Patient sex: M
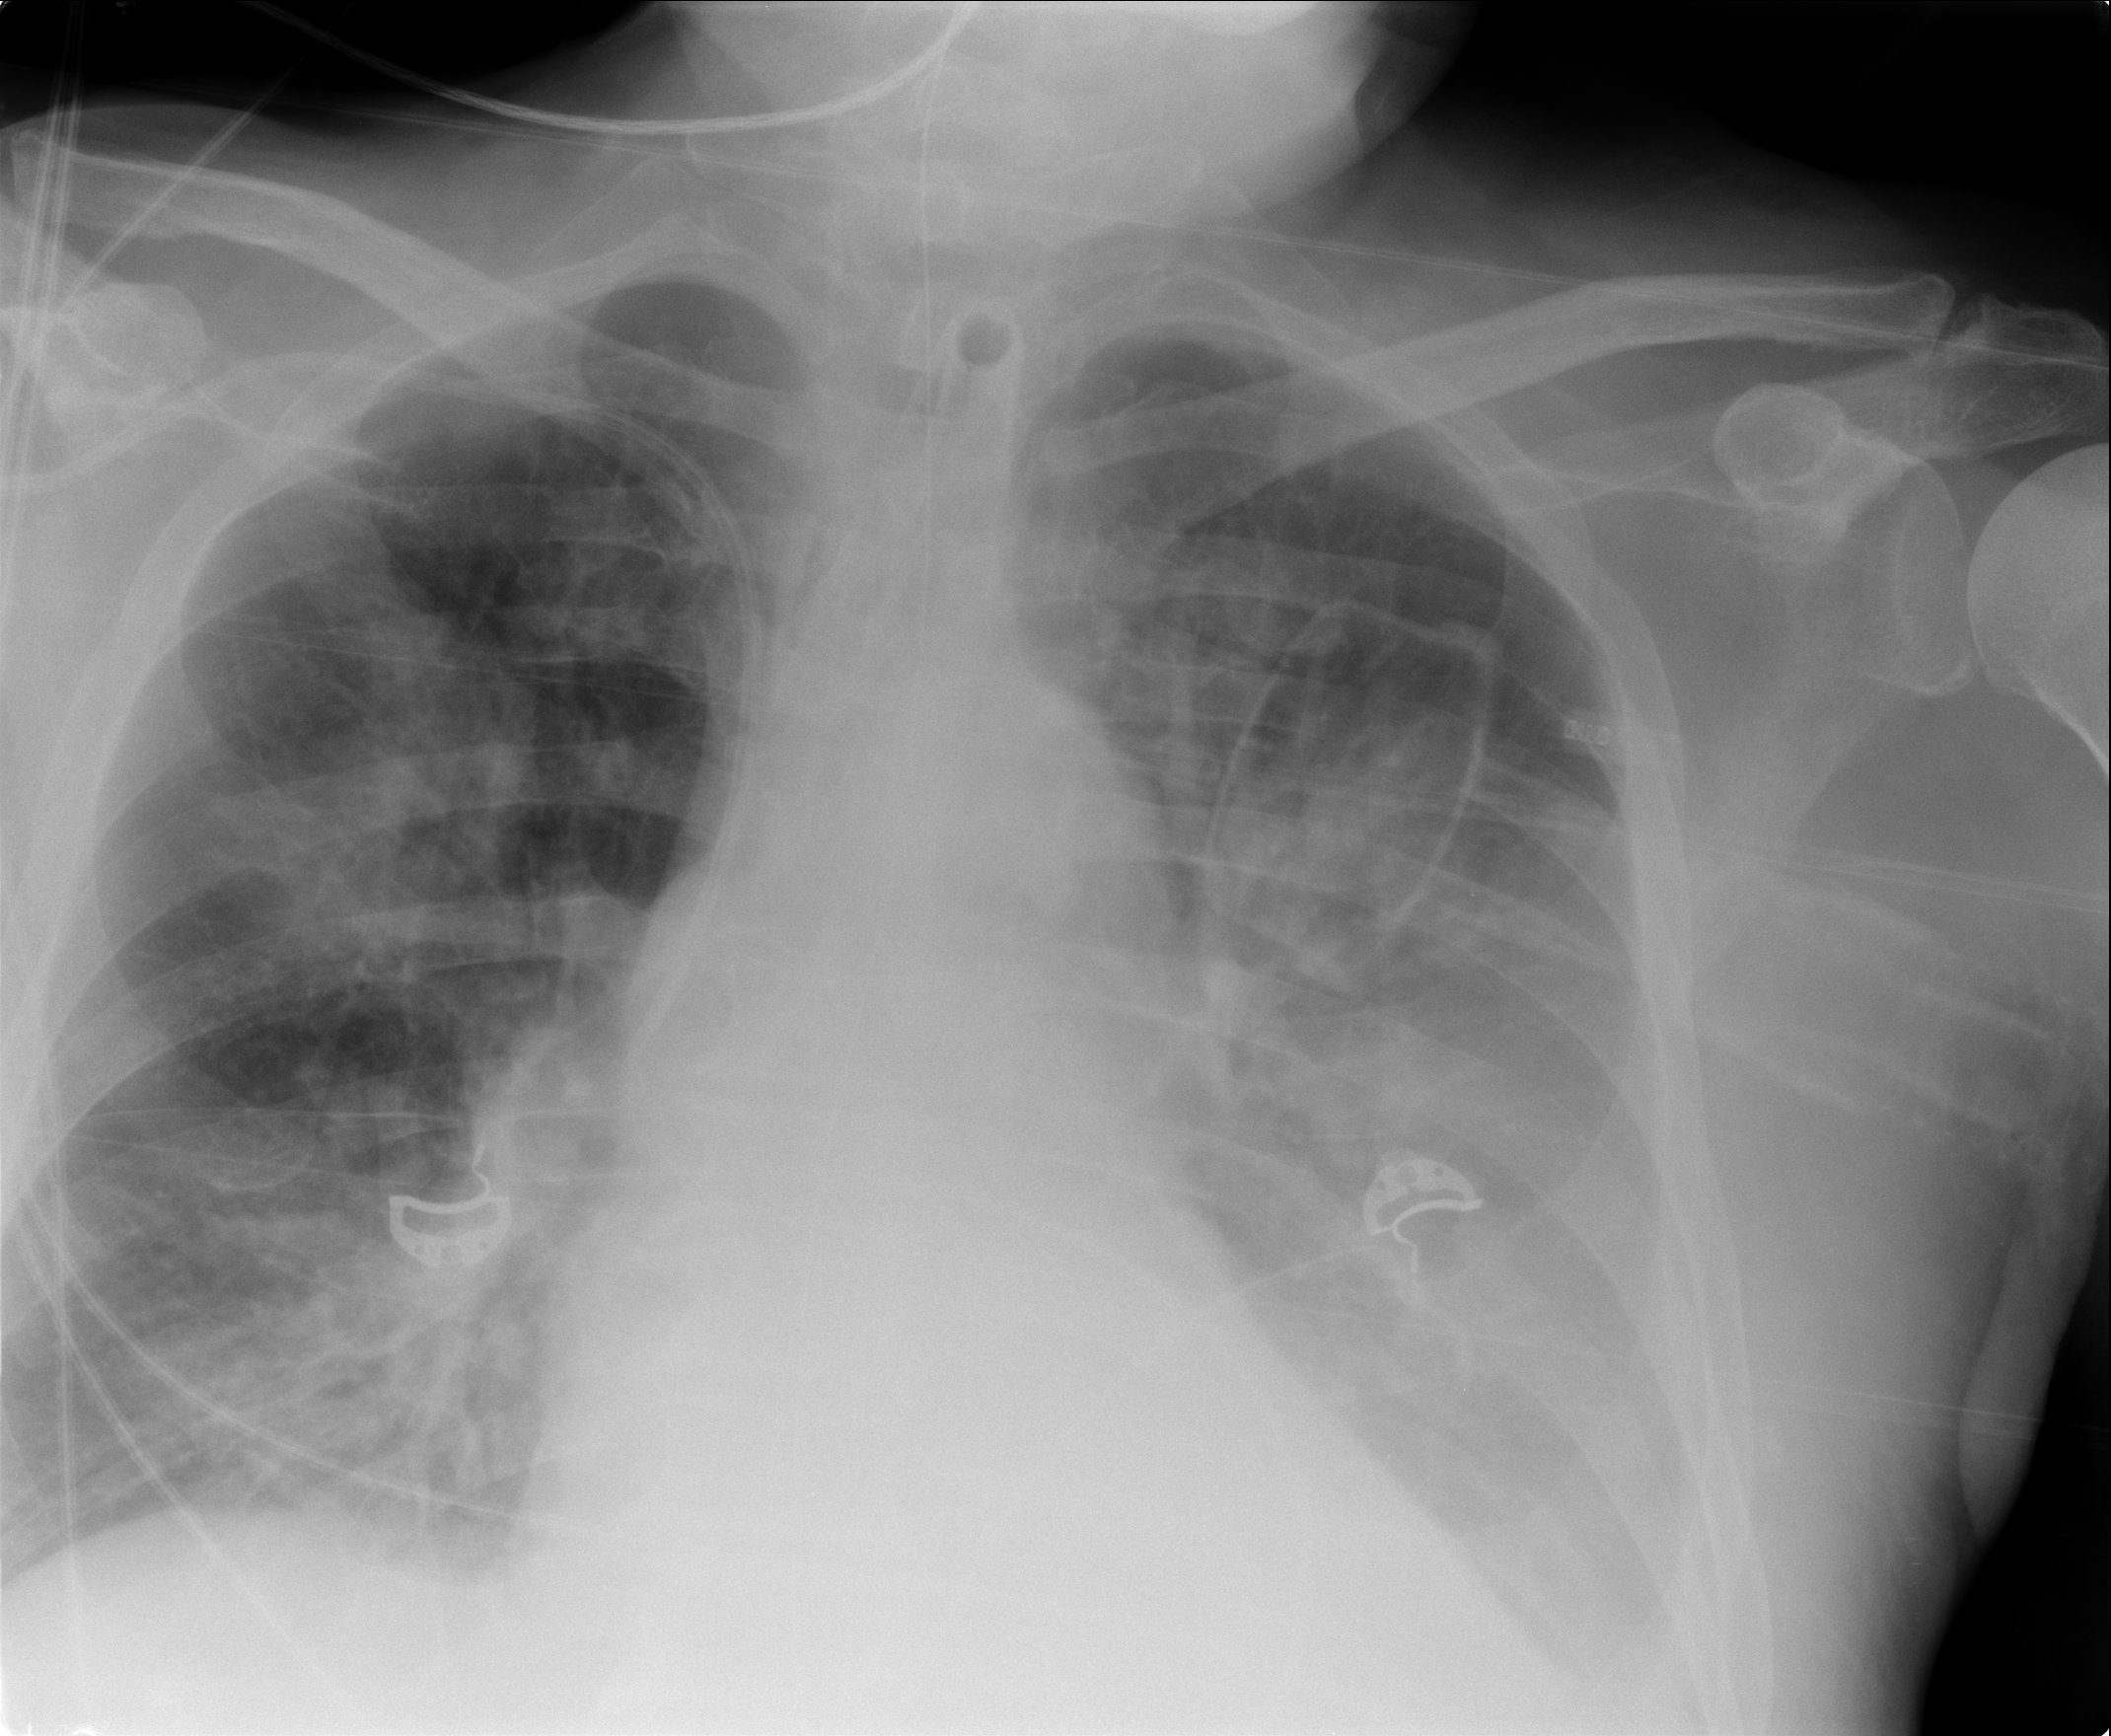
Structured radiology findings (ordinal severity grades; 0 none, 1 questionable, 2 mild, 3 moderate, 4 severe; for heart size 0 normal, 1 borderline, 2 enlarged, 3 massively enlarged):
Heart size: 2
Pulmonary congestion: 2
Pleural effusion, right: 1
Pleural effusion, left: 3
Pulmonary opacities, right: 2
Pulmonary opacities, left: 2
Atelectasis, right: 2
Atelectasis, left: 3